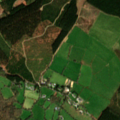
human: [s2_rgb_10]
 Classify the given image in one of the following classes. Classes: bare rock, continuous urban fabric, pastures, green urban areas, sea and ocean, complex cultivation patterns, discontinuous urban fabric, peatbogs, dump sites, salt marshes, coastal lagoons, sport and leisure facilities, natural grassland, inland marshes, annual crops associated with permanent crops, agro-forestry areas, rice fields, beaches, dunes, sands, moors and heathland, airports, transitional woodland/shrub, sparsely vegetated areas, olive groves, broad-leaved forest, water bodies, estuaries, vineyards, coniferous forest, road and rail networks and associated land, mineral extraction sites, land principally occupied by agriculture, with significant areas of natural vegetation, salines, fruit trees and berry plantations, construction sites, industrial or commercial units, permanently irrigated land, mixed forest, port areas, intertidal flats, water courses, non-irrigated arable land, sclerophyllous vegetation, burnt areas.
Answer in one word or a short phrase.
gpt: pastures, land principally occupied by agriculture, with significant areas of natural vegetation, coniferous forest